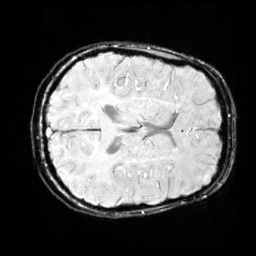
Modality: SWI
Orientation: axial
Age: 14
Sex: female
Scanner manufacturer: siemens
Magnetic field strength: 3 T
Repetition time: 0.027 s
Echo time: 0.02 s